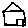
Label: house